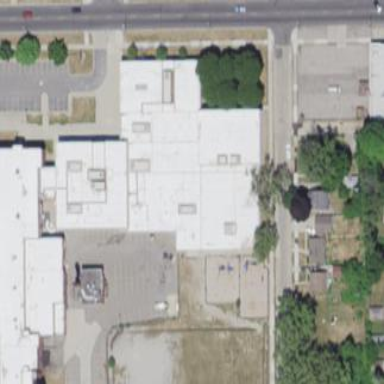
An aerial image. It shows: School building.